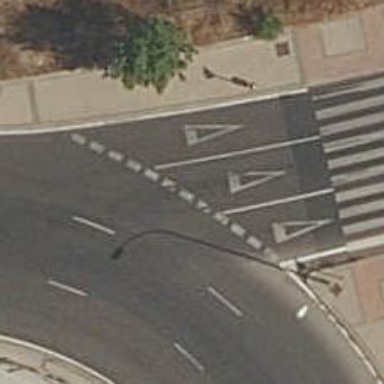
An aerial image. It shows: Road with "give way" sign.